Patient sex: M
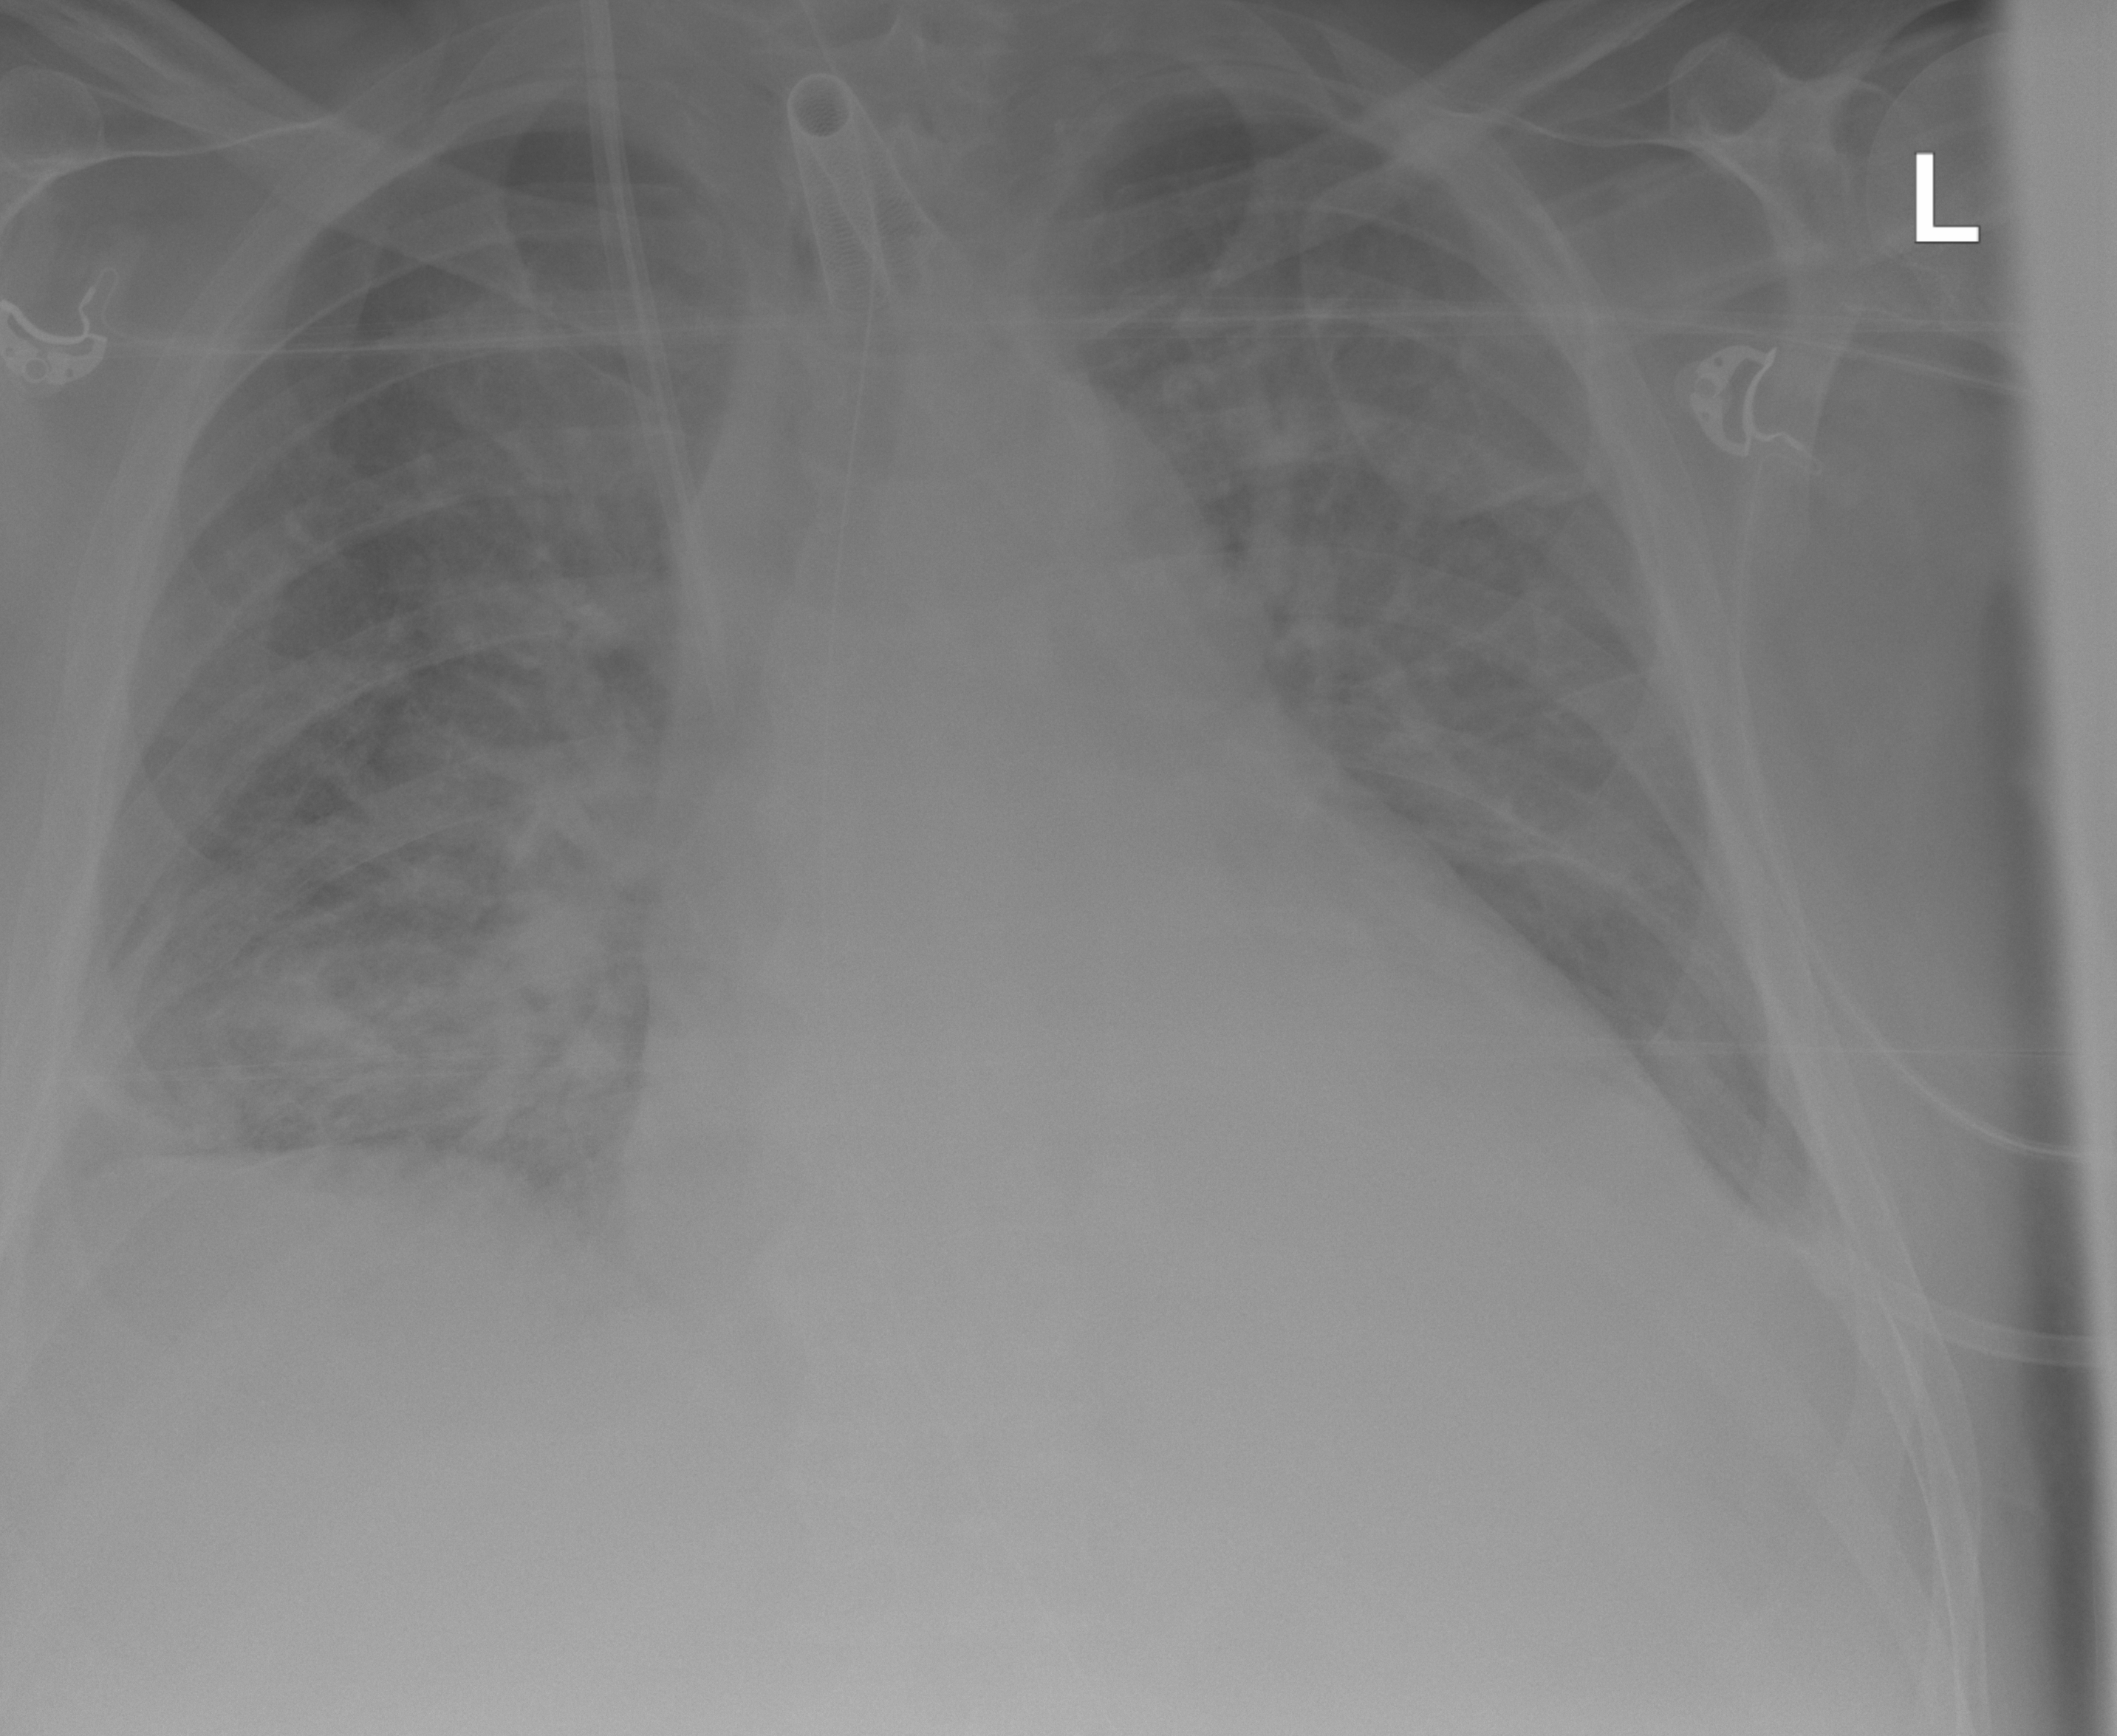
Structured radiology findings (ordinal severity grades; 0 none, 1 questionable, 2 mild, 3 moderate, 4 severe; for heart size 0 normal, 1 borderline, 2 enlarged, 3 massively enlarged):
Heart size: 2
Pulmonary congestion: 3
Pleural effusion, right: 2
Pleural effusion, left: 2
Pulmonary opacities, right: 2
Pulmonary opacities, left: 2
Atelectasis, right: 2
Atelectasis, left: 0